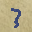
Label: 3